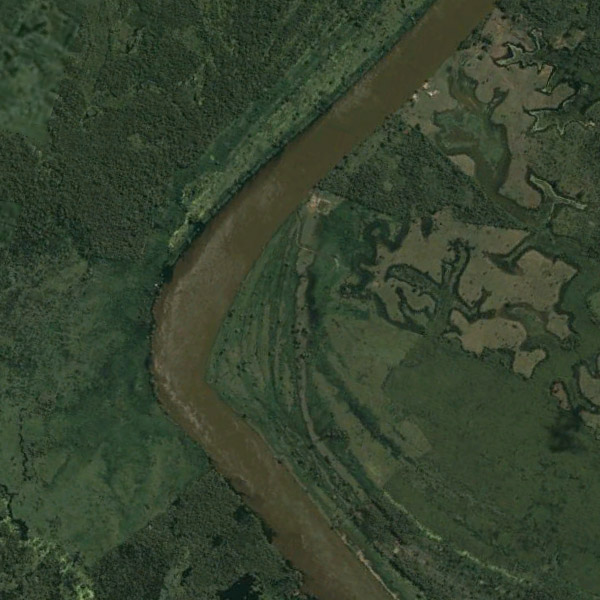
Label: River